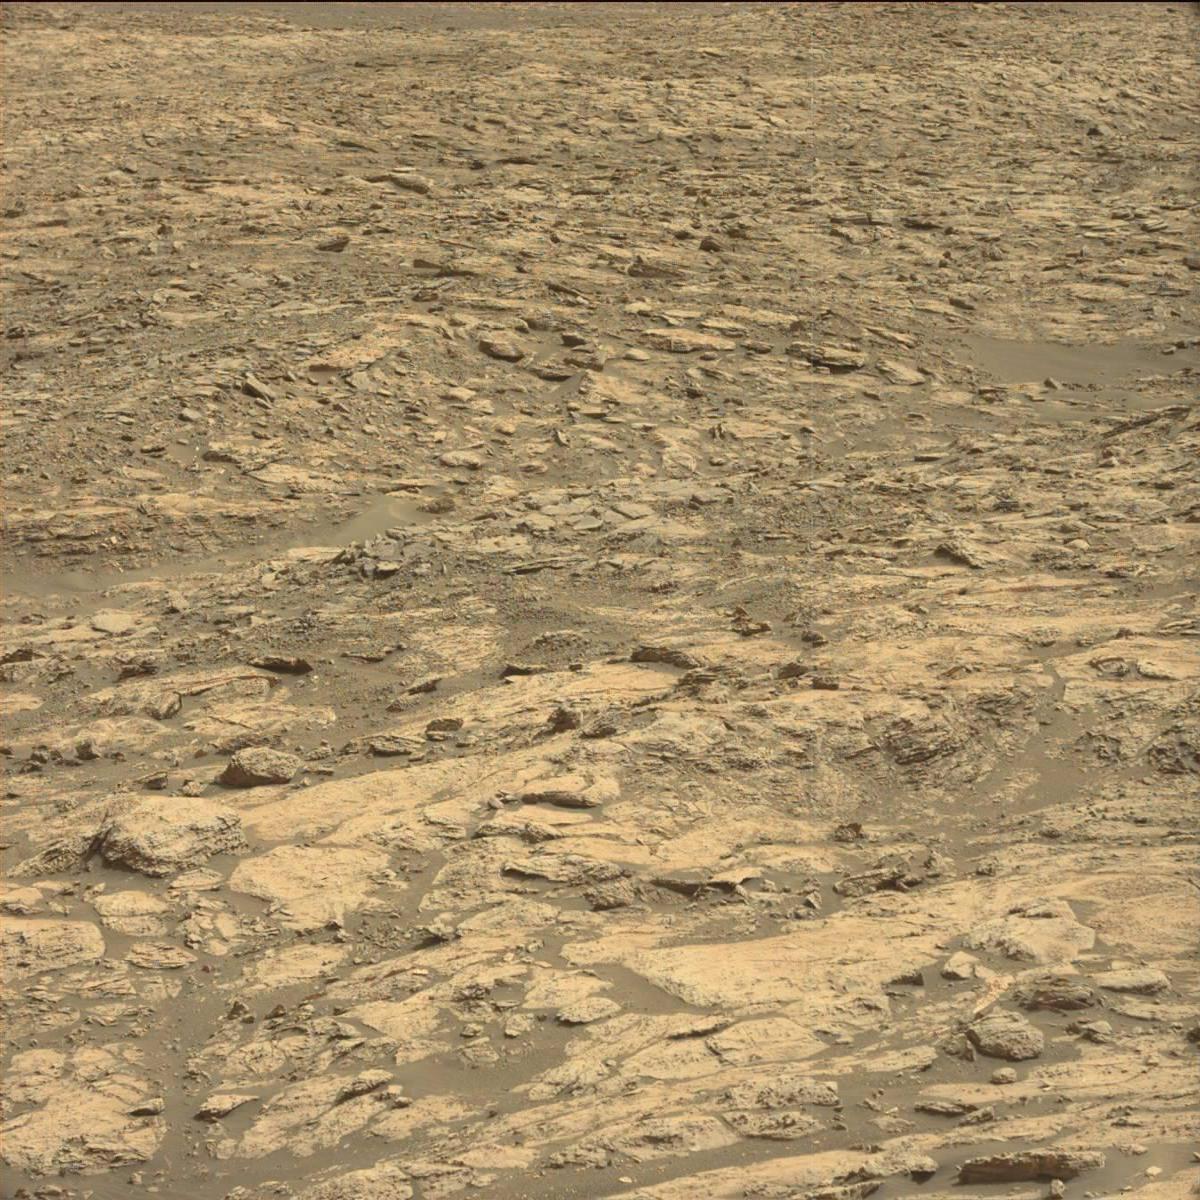
Terrain classes present: Bedrock, Rock, Sand / Soil